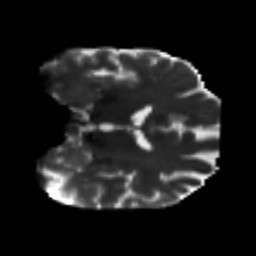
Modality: T2w
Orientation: coronal
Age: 48
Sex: male
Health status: healthy
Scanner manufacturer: ge
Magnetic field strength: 3 T
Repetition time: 11 s
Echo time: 0.065 s